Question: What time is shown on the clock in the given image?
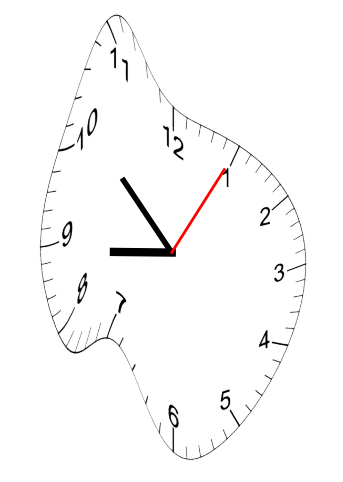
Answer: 08:52:05